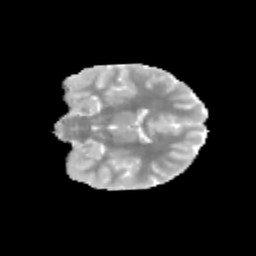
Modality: MD
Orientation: coronal
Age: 11
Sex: female
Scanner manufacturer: siemens
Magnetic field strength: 3 T
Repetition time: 3.8 s
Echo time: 0.07 s